Question: I would like to write 'Hello World' at the current position of the text cursor. This might be a terminal, or a textarea in Chrome in which I currently ask this question, or a Word application.
The use case is as follows:
The application is a symbol recognition system. It should be able to recognize rare symbols (like u, a, o for non-germans or mathematical symbols like S). You can <URL>.
Now I want to integrate it nicely in the operating system so that you don't have to switch to the browser, enter it, copy it, but can instead call the program with a shortcut:
- - - -
I am interested in supporting:
- -

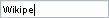
Answer: Using this python code:
<URL>
I can generate a string in a window as if it was typed there. Although it does fail with Unicode in Linux:
'''
>>> time.sleep(5) ; k.type_string('SS')
Traceback (most recent call last):
File "<stdin>", line 1, in <module>
File "/usr/local/lib/python2.7/dist-packages/pykeyboard/base.py", line 48, in type_string
self.tap_key(i)
File "/usr/local/lib/python2.7/dist-packages/pykeyboard/base.py", line 40, in tap_key
self.press_key(character)
File "/usr/local/lib/python2.7/dist-packages/pykeyboard/x11.py", line 91, in press_key
keycode = self.lookup_character_keycode(character)
File "/usr/local/lib/python2.7/dist-packages/pykeyboard/x11.py", line 222, in lookup_character_keycode
keysym = Xlib.XK.string_to_keysym(special_X_keysyms[character])
KeyError: 'I'
'''
Not sure what the solution there is. How do you type any Unicode character into a text window anyway? There's a Gnomey-Linux standard where you can type Ctrl-Shift-u and then hex digits, then Ctrl-Shift to end. Do that with:
'''
k.press_key(k.shift_key)
k.press_key(k.control_key)
k.type_string("u03a3")
k.release_key(k.shift_key)
k.release_key(k.control_key)
'''
and get a S
The package code seems to be cross-platform, don't know if the unicode entry method is. I've only tested on Linux.